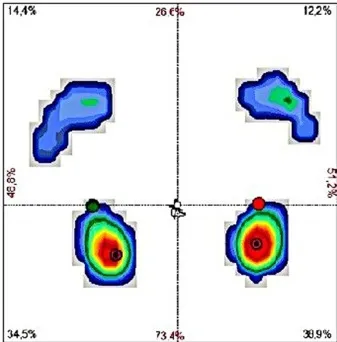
The results of examination of body weight distribution between forefoot and hindfoot of both lower limbs and postural sway measurement based on CoP movement in pre.
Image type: radiology (spect)